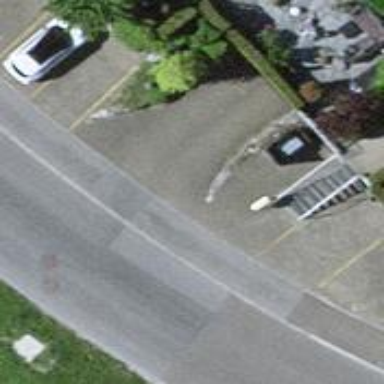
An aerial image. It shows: Retaining wall.